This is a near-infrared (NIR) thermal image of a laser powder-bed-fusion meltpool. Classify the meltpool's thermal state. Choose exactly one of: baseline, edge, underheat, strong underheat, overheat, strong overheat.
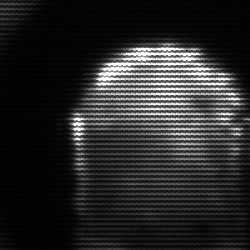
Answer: baseline